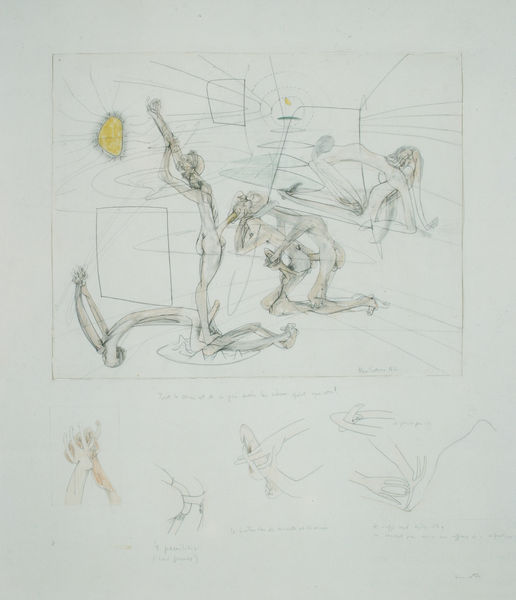
Titel: New Sodoma, Neu-Sodoma
Künstler: Roberto Matta
Standort: Paris
Institution: Galerie de France
Schlagwörter: fuß, hand, kampf, körper, mann, nackt, frauen, gelb, menschen, bewegung, fenster, frau, hintergrund, licht, männer, raum, schwarz, skizze, vordergrund, weiss, zeichnung, zimmer, leute, arm, arme, mensch, rahmen, hände, sonne, personen, beine, bein, perspektive, grafik, linien, figuren, karikatur, tiefe, erotik, geschlecht, striche, flucht, penis, rechteck, linie, form, sex, strich, cartoon, entwurf, fleck, von hinten, fernrohr, quadrat, viereck, details, glied, phallus, vordergrun, sexualität, beischlaf, einzelteil, geschlechtsakt, sexmaschine